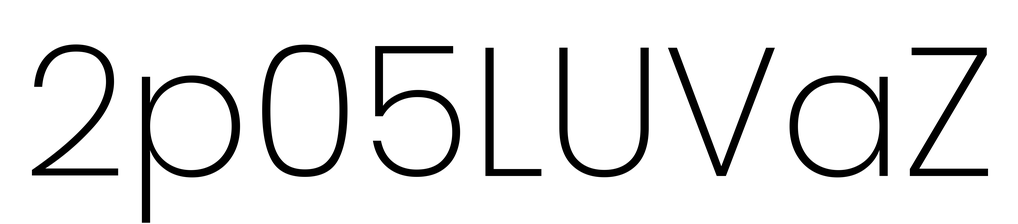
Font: Poppins-ExtraLight